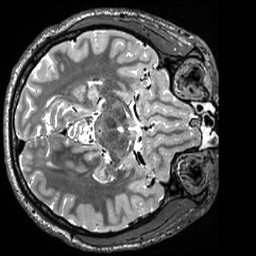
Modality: T2w
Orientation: axial
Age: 27
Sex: male
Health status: healthy
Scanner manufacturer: siemens
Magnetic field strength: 3 T
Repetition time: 3.2 s
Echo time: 0.563 s